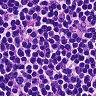
Metastatic tissue present: no